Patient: sex M, age 71
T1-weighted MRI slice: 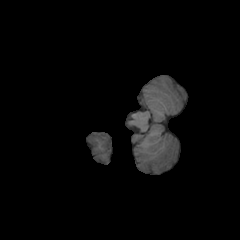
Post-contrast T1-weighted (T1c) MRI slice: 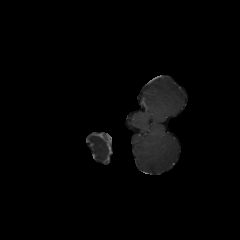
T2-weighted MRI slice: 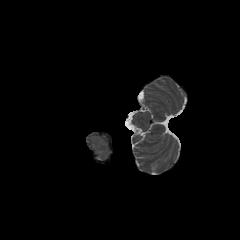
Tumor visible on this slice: no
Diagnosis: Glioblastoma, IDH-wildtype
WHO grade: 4